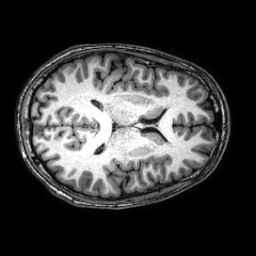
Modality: T1w
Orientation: axial
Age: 24
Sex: male